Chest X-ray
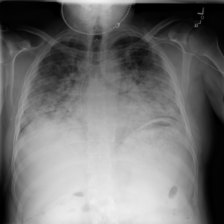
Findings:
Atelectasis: negative
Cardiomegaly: negative
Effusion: negative
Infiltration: negative
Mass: negative
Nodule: negative
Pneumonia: negative
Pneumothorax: negative
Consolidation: negative
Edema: positive
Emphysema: negative
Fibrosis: negative
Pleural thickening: negative
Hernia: negative